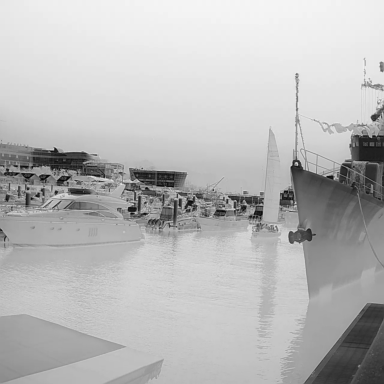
There are six objects shown in the infrared image, including a bulk_carrier, a sailboat, and four canoes.